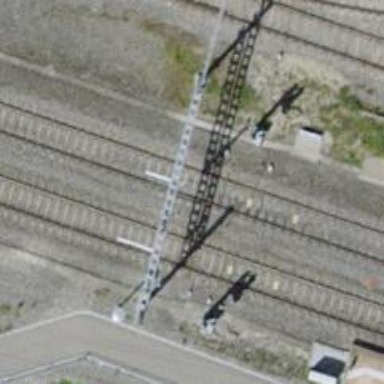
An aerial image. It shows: Railway signal.